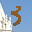
Label: 3